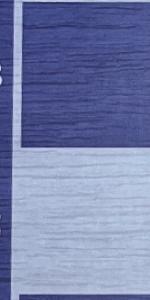
Label: Empty